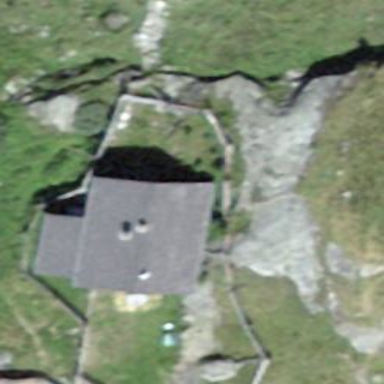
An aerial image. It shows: Cabin.